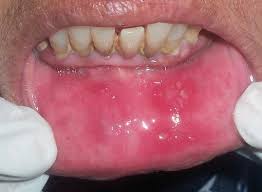
Condition: Mouth Ulcer